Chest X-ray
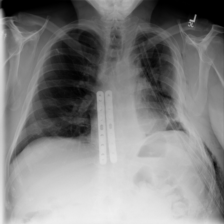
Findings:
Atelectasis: negative
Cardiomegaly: negative
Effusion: negative
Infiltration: negative
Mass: negative
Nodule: negative
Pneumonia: negative
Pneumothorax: positive
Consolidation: negative
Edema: negative
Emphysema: negative
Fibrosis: negative
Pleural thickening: negative
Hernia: negative